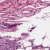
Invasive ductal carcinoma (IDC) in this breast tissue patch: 1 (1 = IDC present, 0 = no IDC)